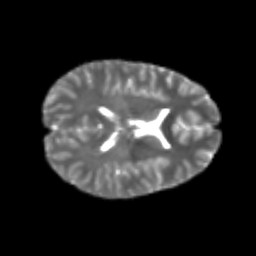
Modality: T2w
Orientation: axial
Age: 20
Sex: female
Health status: healthy
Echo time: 0.074 s